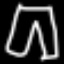
Label: pants